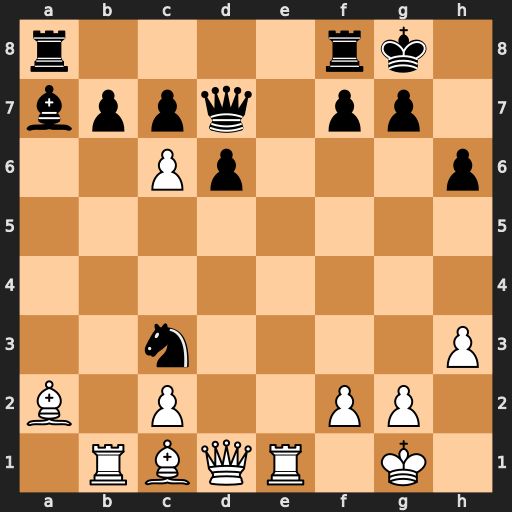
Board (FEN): r4rk1/bppq1pp1/2Pp3p/8/8/2n4P/B1P2PP1/1RBQR1K1
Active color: w
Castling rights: -
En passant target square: -
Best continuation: cxd7 Nxd1 Rxd1